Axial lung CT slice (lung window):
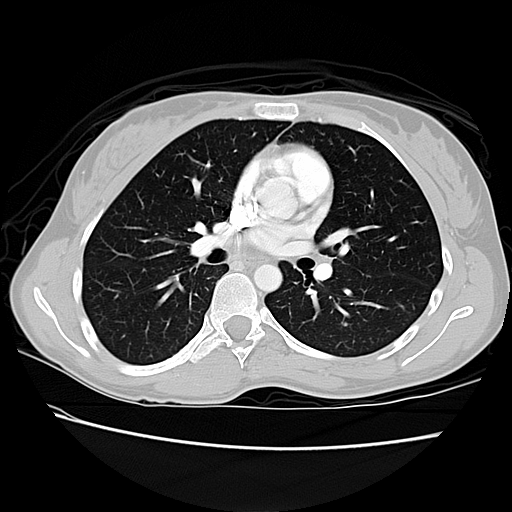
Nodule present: no